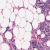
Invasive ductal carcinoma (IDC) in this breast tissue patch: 1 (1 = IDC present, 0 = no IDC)